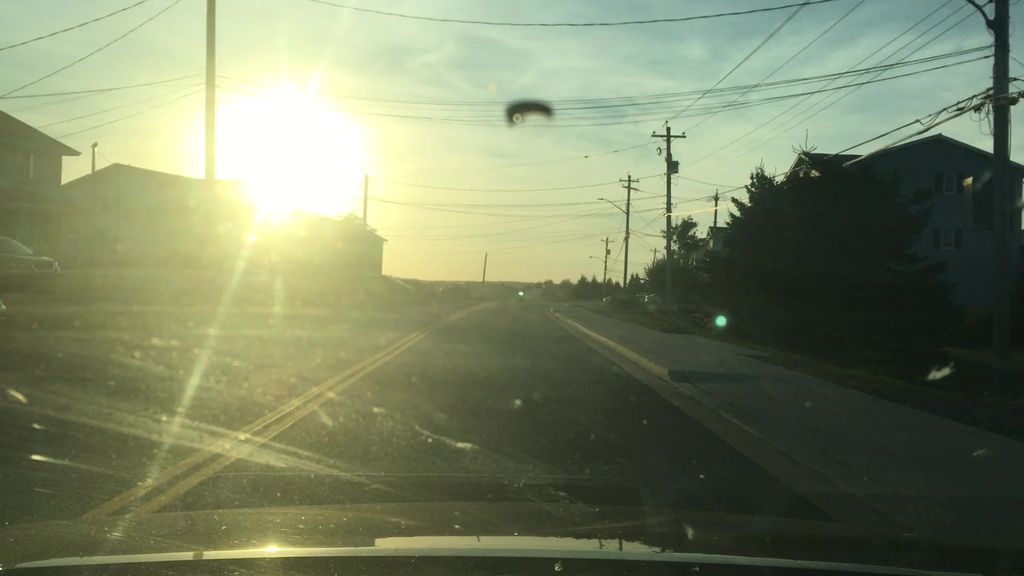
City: halifax